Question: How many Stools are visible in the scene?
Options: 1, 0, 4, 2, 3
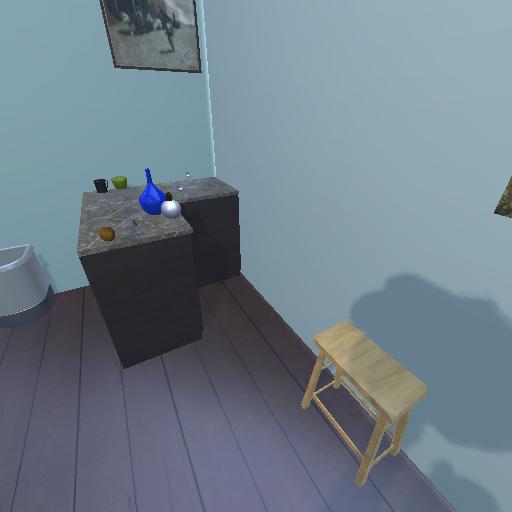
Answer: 1